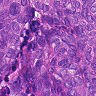
Metastatic tissue present: yes